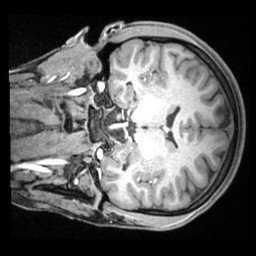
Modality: T1w
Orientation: coronal
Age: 19
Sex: female
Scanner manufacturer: siemens
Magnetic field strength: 3 T
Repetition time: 1.68 s
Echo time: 0.00188 s